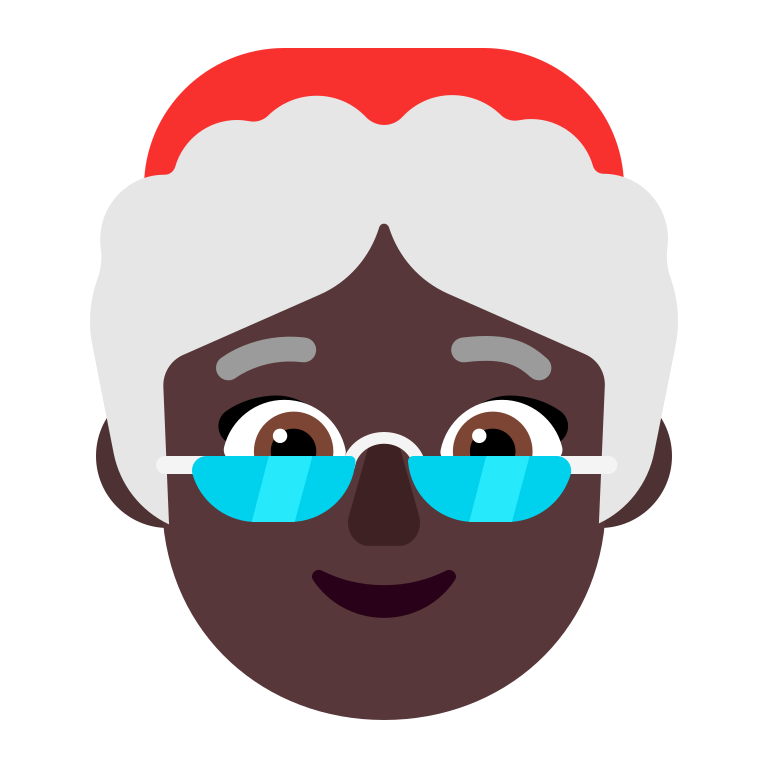
mrs claus flat dark